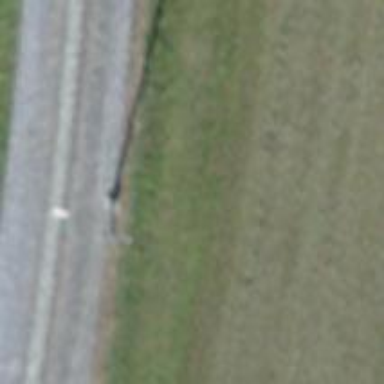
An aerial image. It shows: Power pole.